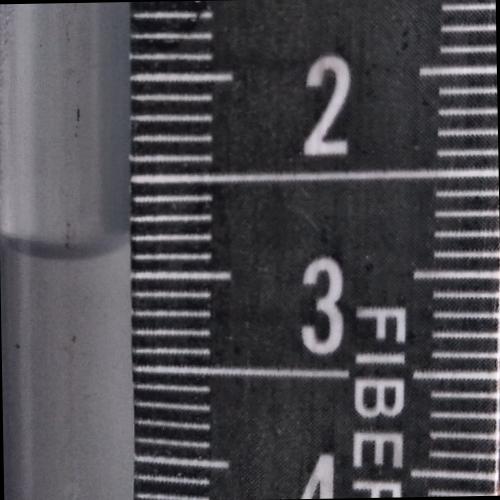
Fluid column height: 2.9 cm